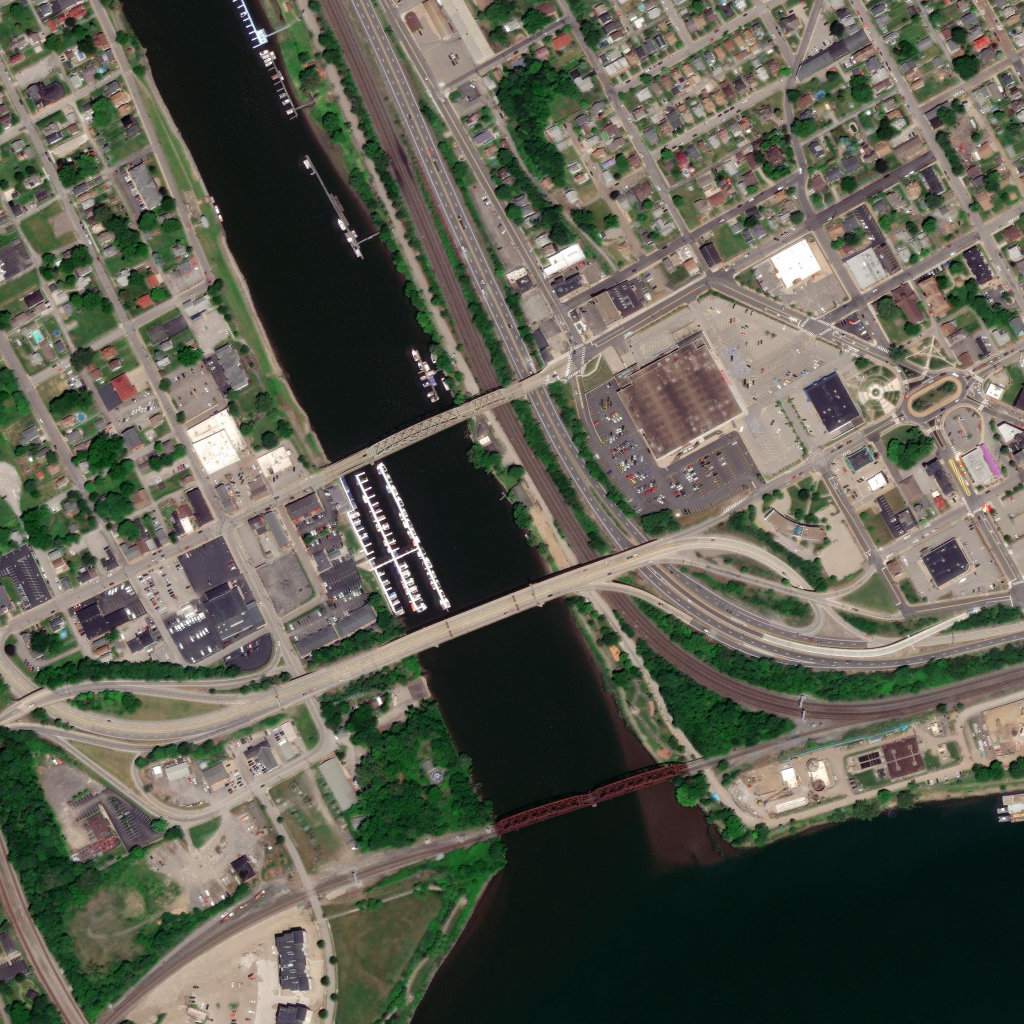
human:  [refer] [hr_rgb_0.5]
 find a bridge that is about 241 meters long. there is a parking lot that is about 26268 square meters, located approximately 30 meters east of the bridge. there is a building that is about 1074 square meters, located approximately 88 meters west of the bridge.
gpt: <box>[[32, 35, 54, 47, 0]]</box>

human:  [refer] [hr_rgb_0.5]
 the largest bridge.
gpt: <box>[[36, 52, 65, 65, 0]]</box>